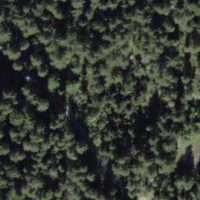
EUNIS habitat code: 43
Species observed at this site:
Parnassia palustris
Astrantia major